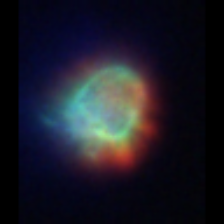
Taxon: Ciliates
Group: Other